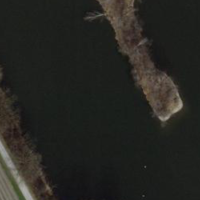
EUNIS habitat code: 15
Species observed at this site:
Nuphar lutea